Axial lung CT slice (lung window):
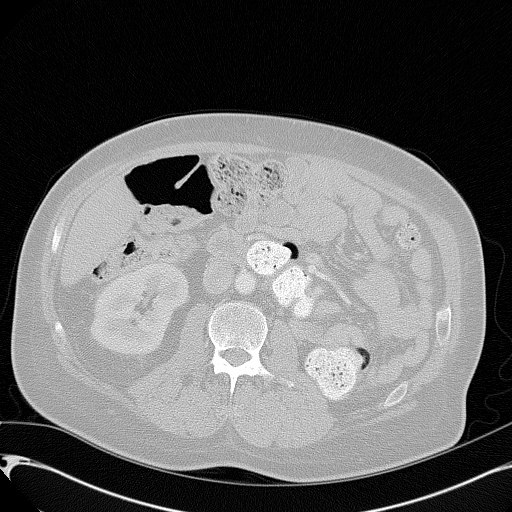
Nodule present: no